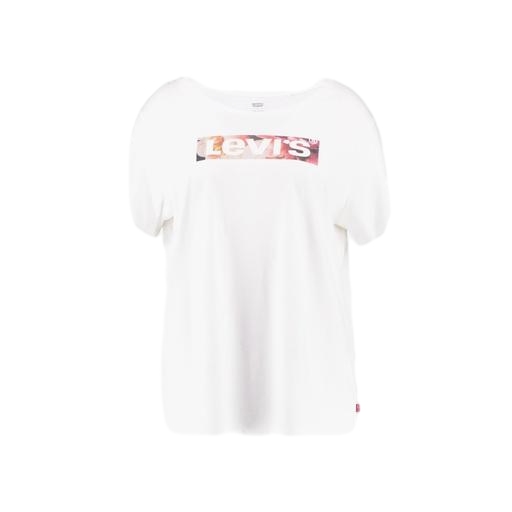
white sequined logo graphic t-shirt, white graphic t-shirt, graphic tee, white background